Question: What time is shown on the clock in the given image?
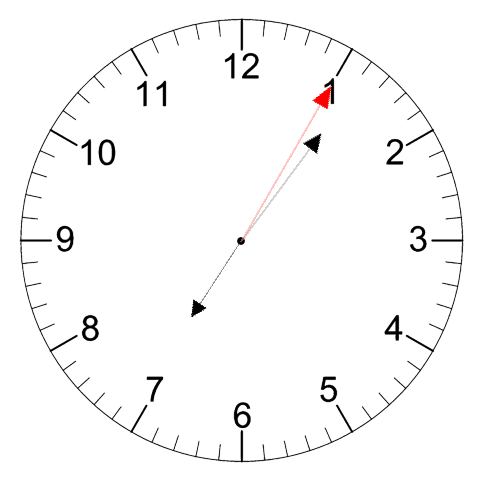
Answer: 07:06:05